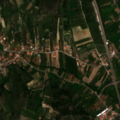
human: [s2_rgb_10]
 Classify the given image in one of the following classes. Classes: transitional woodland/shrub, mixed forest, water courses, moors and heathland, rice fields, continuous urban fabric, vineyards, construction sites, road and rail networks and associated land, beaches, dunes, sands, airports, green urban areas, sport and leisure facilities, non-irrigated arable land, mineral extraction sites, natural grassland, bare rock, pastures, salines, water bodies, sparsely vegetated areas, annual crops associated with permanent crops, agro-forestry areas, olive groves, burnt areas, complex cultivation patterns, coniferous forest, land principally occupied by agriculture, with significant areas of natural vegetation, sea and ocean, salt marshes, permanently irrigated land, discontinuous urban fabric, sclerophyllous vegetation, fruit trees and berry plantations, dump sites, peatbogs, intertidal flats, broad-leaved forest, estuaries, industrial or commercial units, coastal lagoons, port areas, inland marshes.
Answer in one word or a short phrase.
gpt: olive groves, annual crops associated with permanent crops, complex cultivation patterns, land principally occupied by agriculture, with significant areas of natural vegetation, coniferous forest, transitional woodland/shrub